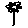
Label: flower